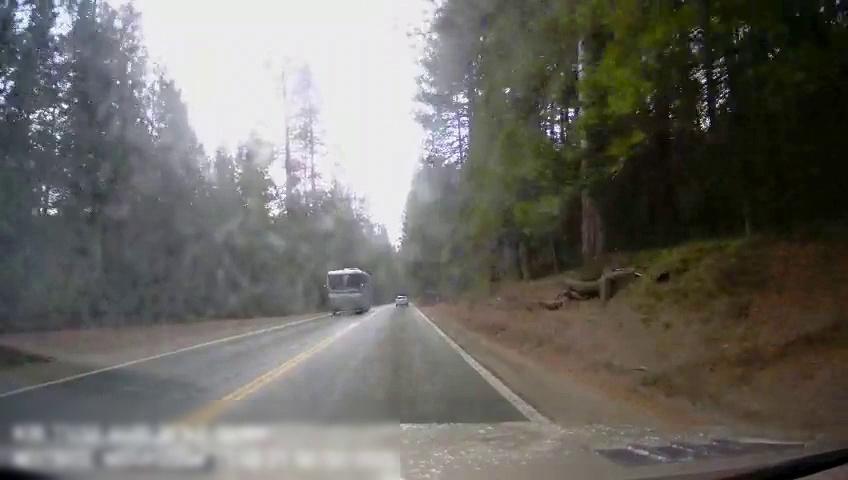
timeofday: Day
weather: Sunny
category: Drivable Space
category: Vehicles | SUV
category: Vehicles | Bus
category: Lanes | Current Lane
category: Lanes | Current Lane
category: Lanes | Opposite Lane
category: Lanes | Opposite Lane